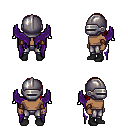
a pixel art fantasy rpg character, male body template, human, dark skin, purple wings, metal pants, red long bangs hairstyle, metal helm, leather bracers, black shoes, four views (front, back, left, right), 2x2 character sprite sheet, small pixel art, hard edges, no anti-aliasing